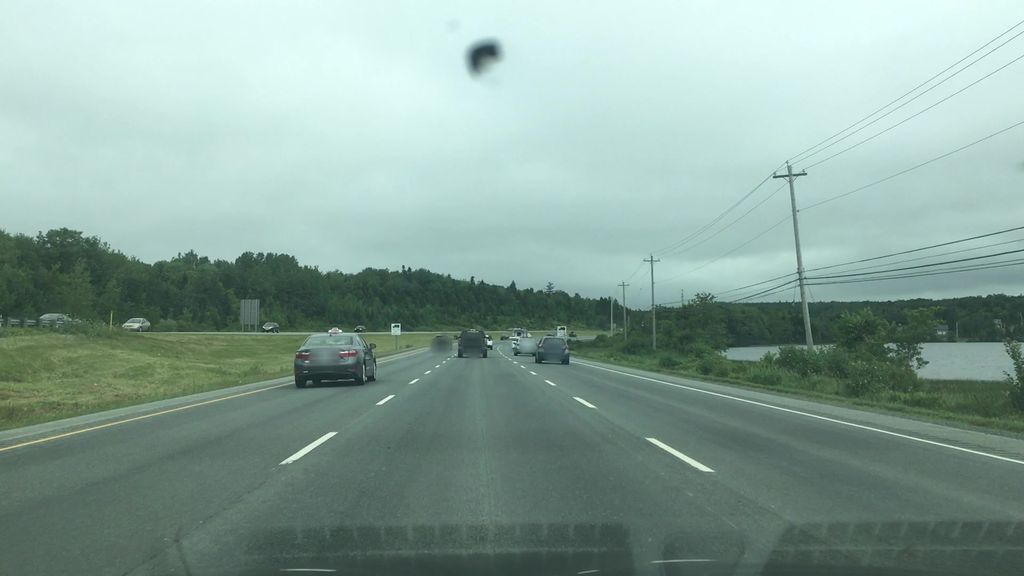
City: halifax